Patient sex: F
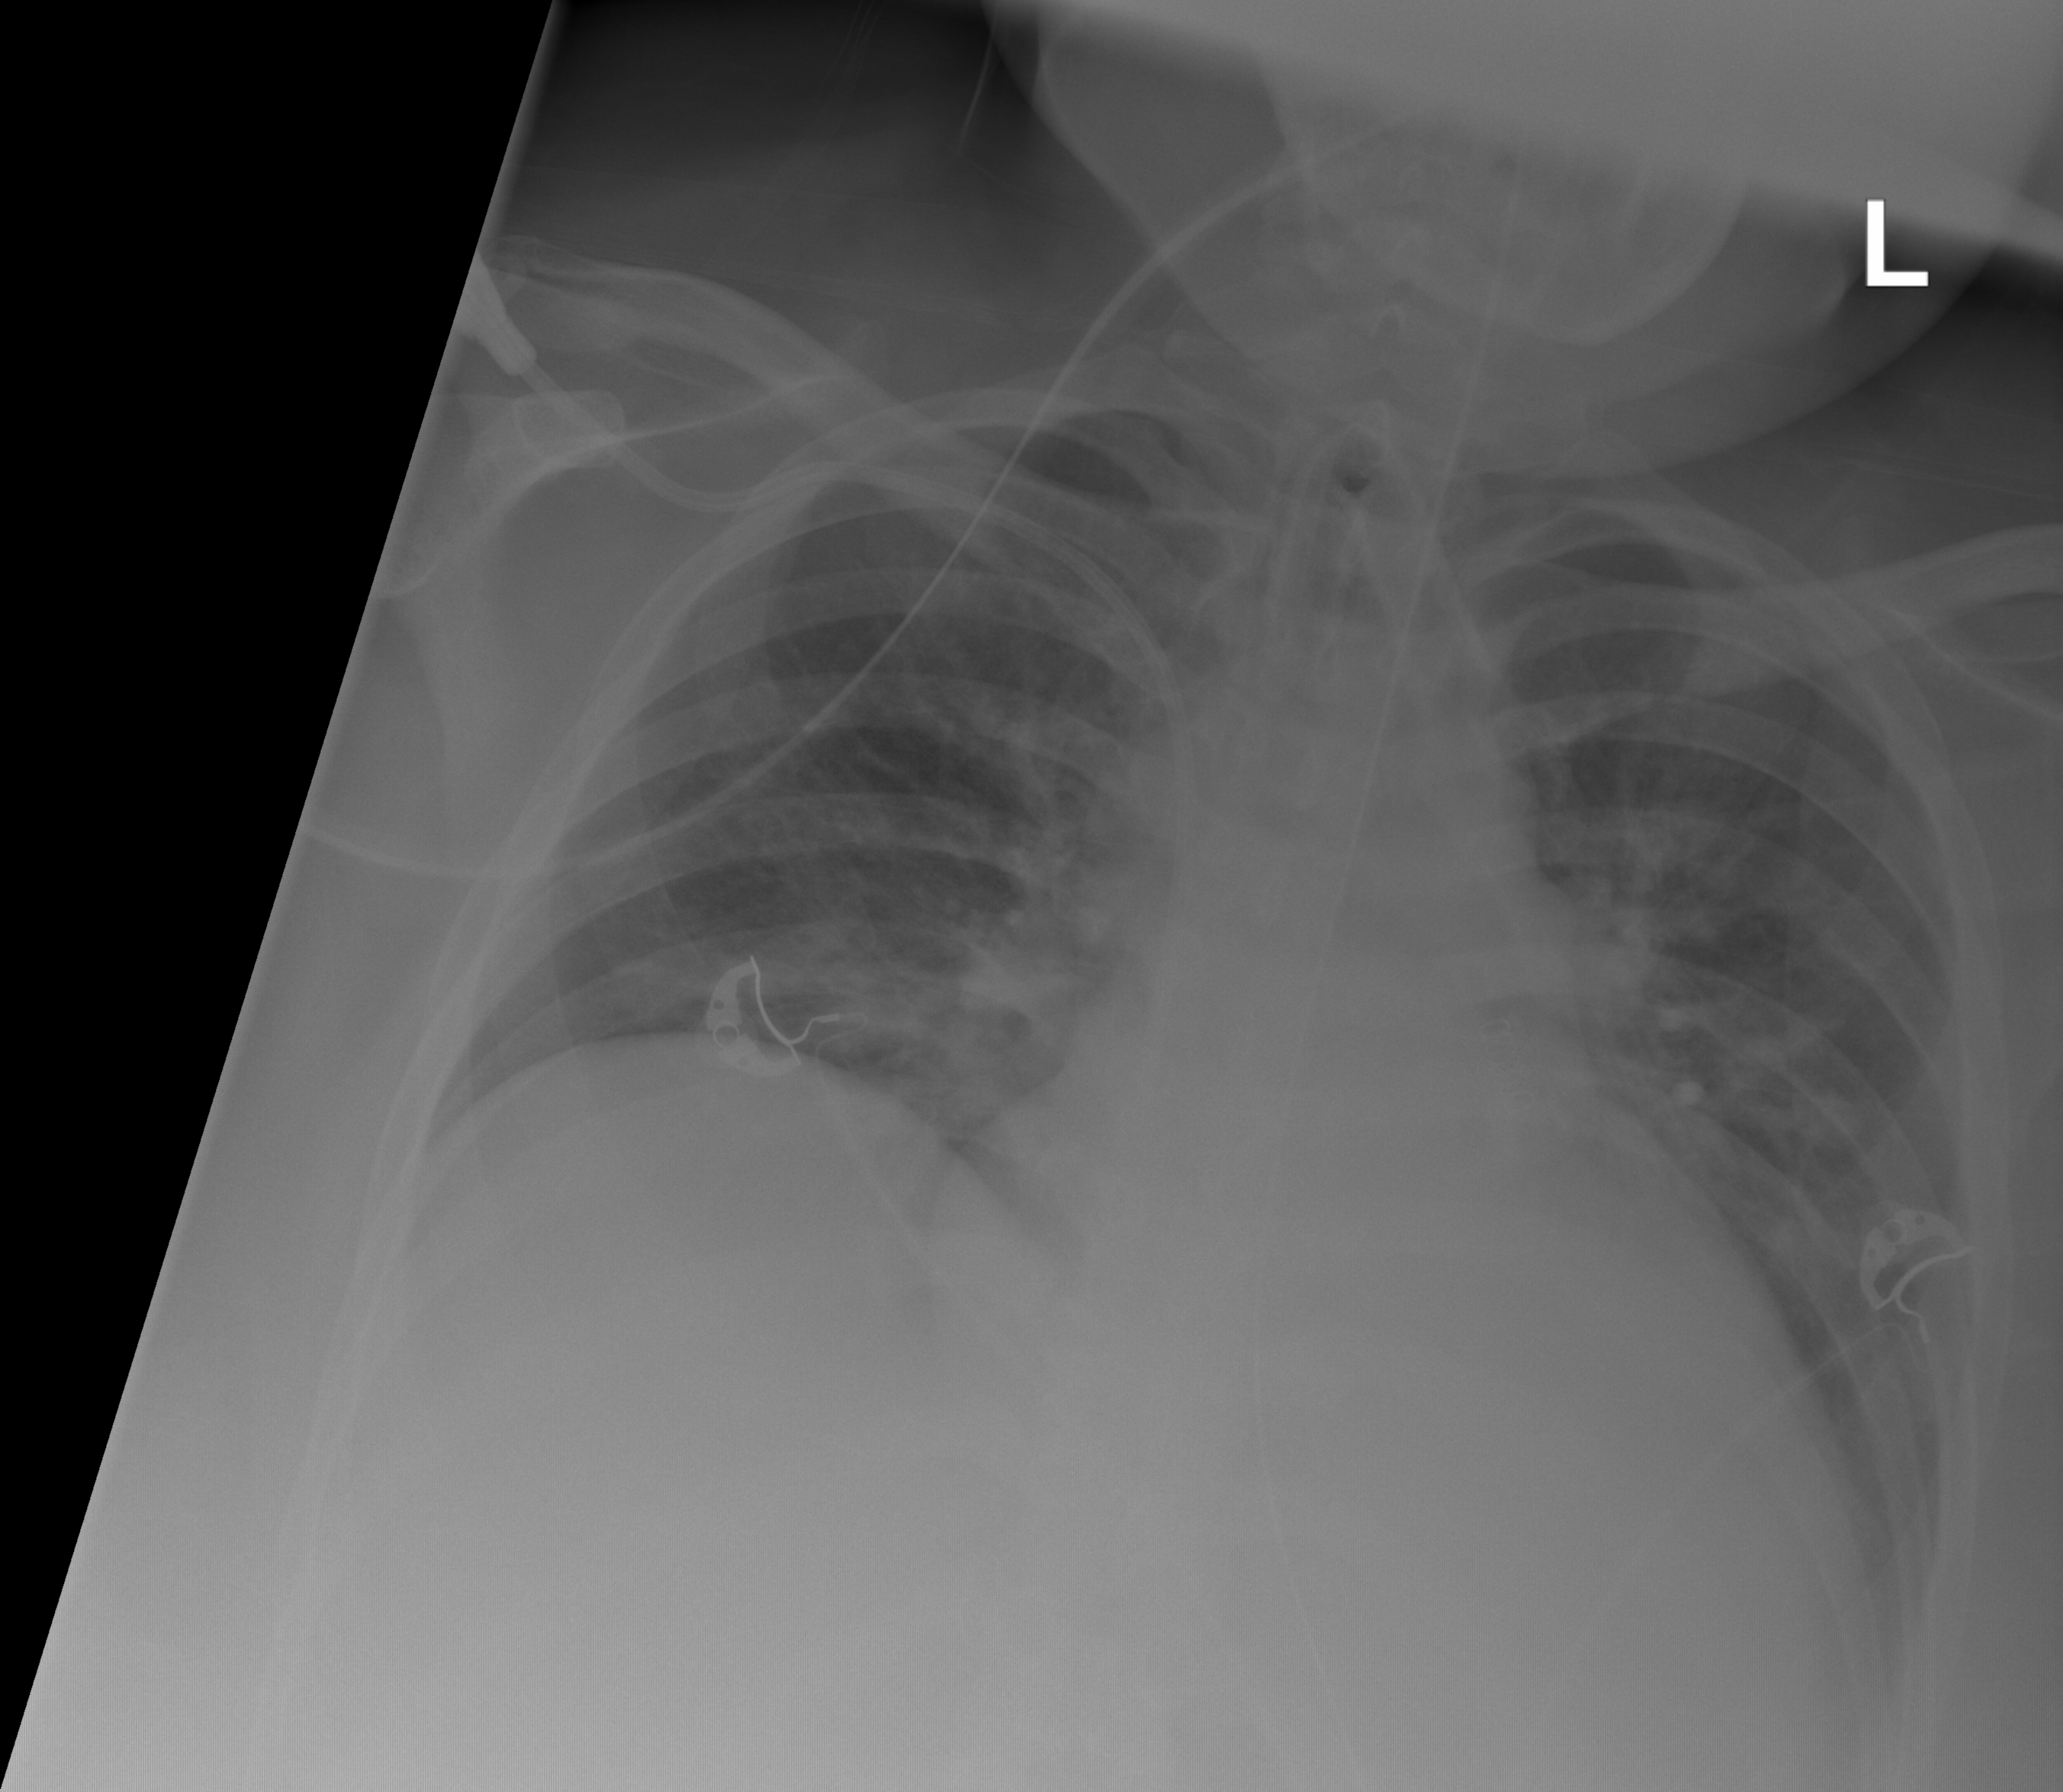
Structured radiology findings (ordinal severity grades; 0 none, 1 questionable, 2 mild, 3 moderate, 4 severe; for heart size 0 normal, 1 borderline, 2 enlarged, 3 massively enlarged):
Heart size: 2
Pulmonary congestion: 0
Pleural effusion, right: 0
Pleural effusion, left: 0
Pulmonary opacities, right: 0
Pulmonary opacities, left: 0
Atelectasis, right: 2
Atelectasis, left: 0